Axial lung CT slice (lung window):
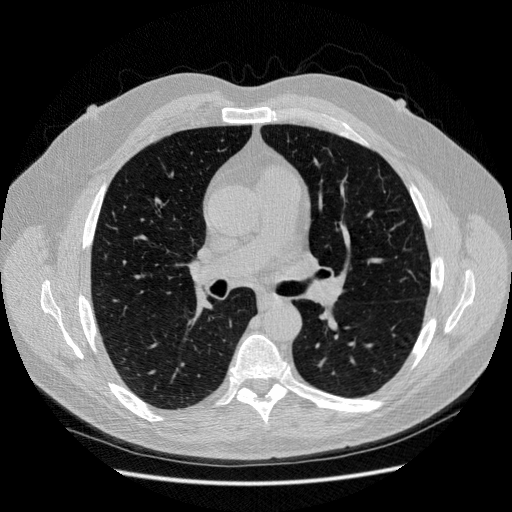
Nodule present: no